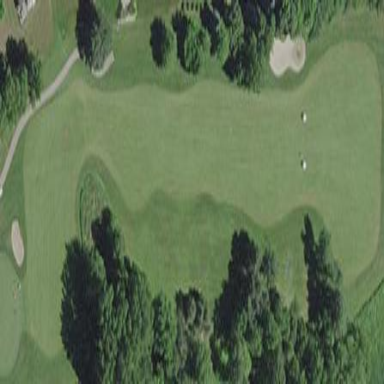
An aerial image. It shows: Golf fairway surrounded by grass.